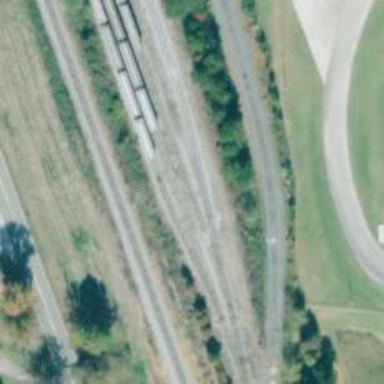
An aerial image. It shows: Railway spur service.